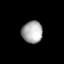
Tissue: lung
Cell type: T cells
Senescence score: 0.5482
Nuclear area (px): 446
Mean DAPI intensity: 170.996